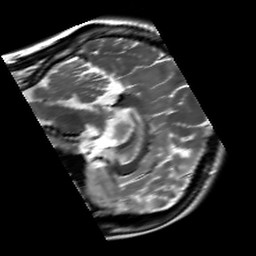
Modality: T2w
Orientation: sagittal
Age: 28
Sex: female
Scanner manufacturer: siemens
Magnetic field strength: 3 T
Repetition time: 7 s
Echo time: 0.09 s